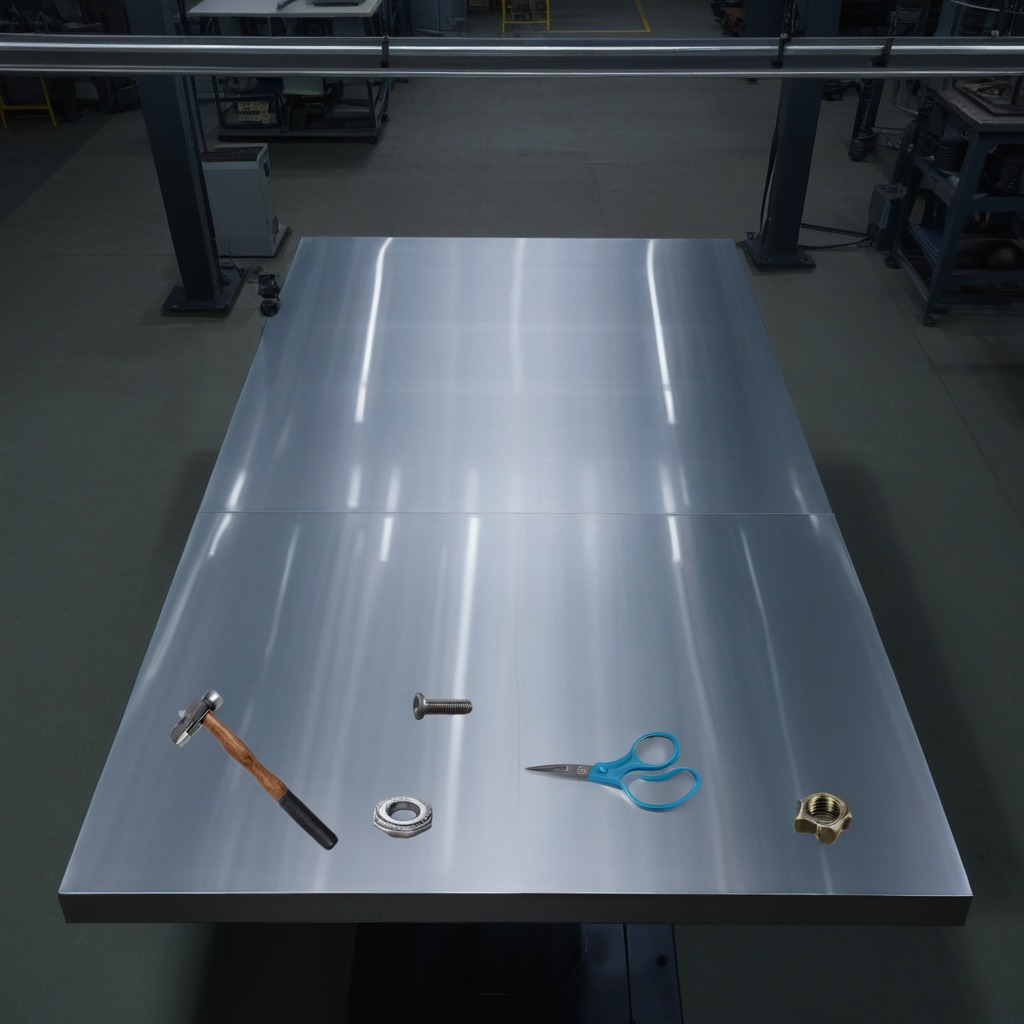
A ball bearing, a machine screw, a hammer, a nut, and a pair of scissors are lying on the tabletop.